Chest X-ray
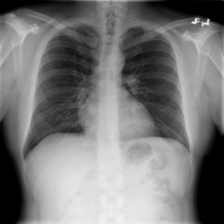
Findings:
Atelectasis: positive
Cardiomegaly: negative
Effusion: negative
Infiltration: negative
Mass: negative
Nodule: negative
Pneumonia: negative
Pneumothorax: negative
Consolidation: negative
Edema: negative
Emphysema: negative
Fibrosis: negative
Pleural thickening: negative
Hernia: negative